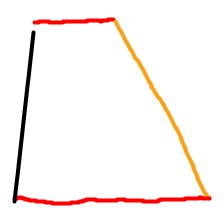
Shape: trapezoid